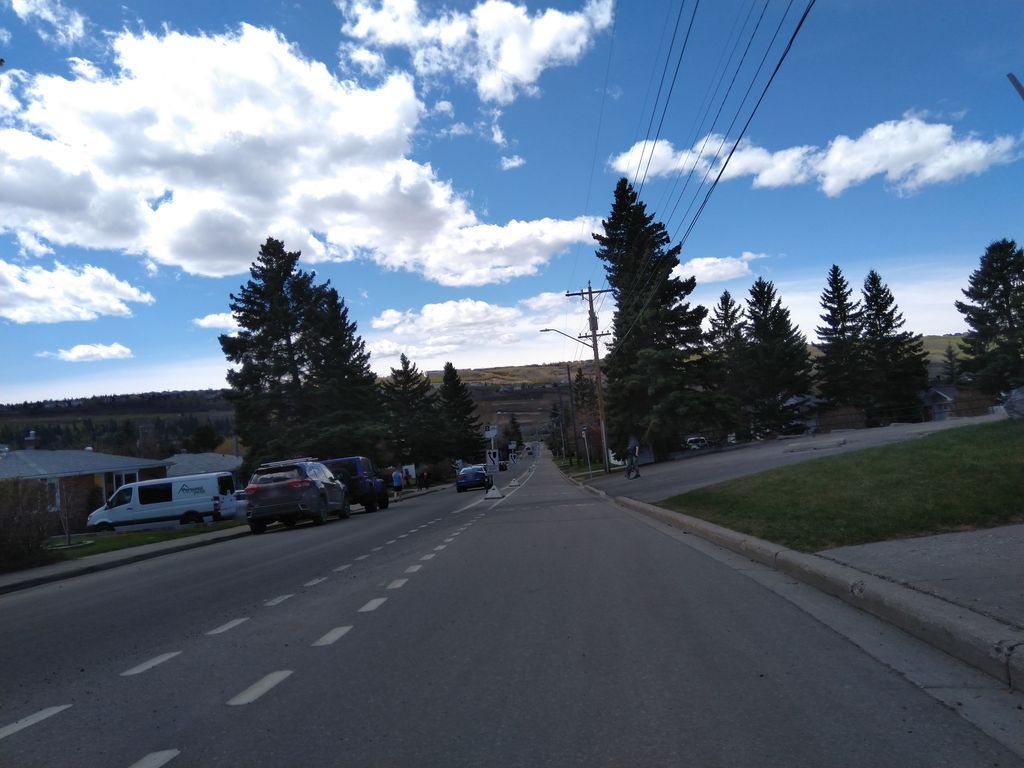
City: calgary